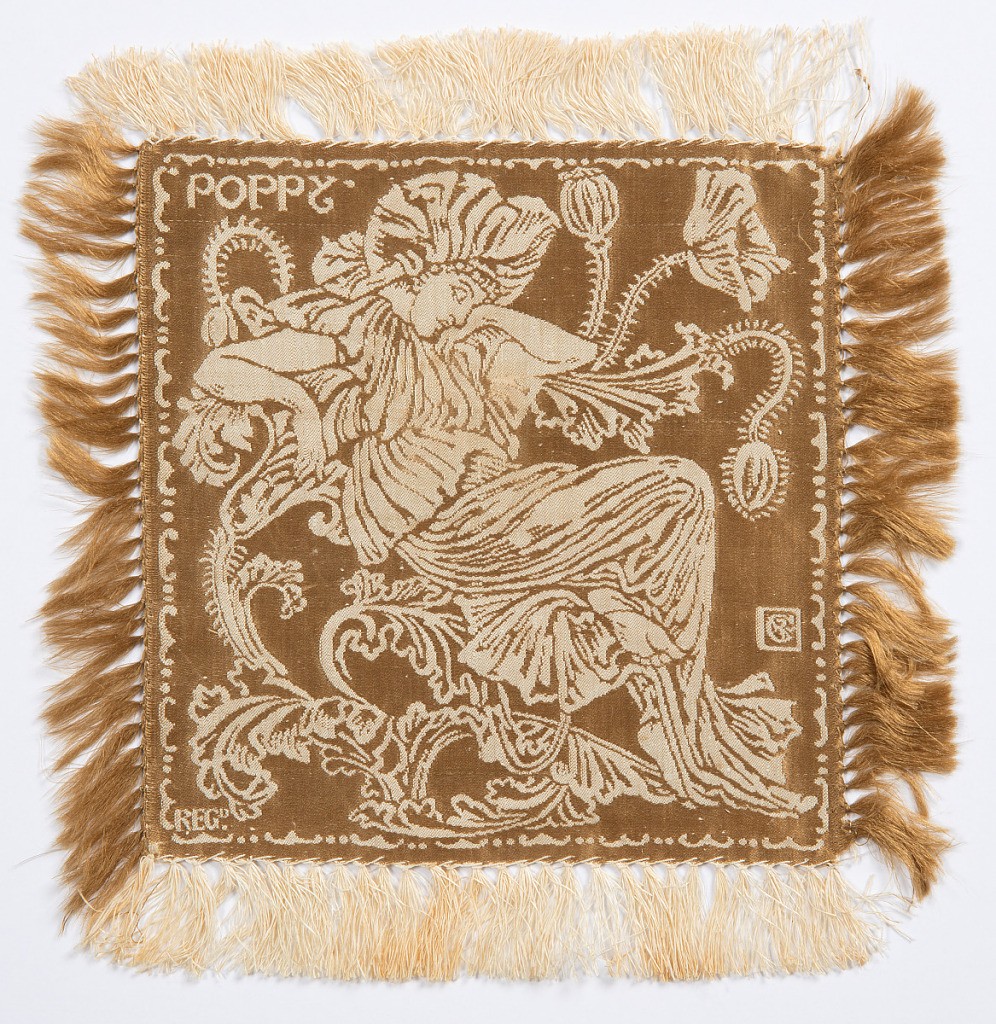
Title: Flora's Retinue: Poppy
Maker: Walter Crane, English, 1845–1915
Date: ca. 1891
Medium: linen warp, silk weft Technique: 4&1 satin damask
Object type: Doily
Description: Small square doily, fringed on all sides, with an ivory linen warp and an olive ground. A figure of a woman dressed as a poppy with and sitting on the stem of a large poppy, with the word POPPY in the upper left corner, all appearing in ivory on an olive ground. A set of six, the doilies would have been used on the table as part of a dessert service.